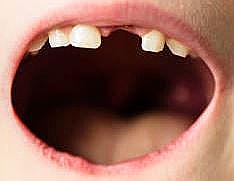
Condition: hypodontia